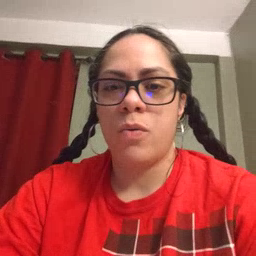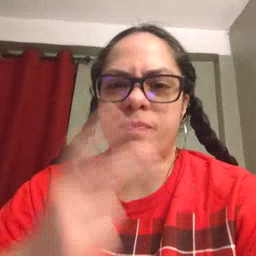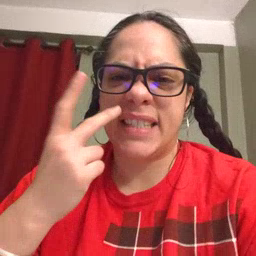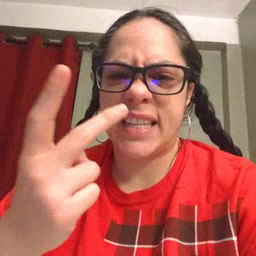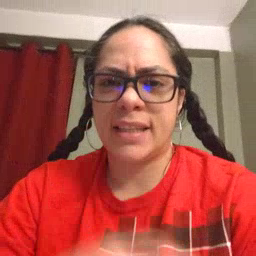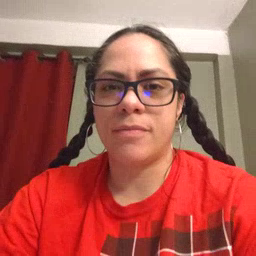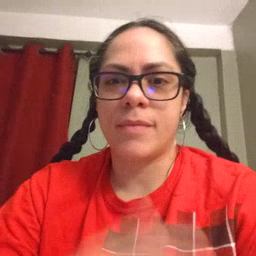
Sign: see